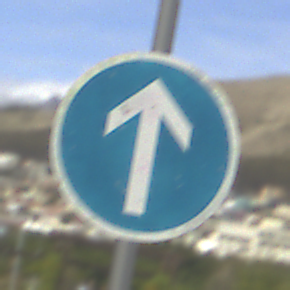
Verkehrszeichen: VorgeschriebeneFahrtrichtungGeradeaus
Umgebung: Outdoor, Suburban
Tageszeit: MorningAfternoon
Wetter: PartlyCloudy
Licht: Natural
Jahreszeit: NotSpecified
Kontrast: HighContrast